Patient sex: M
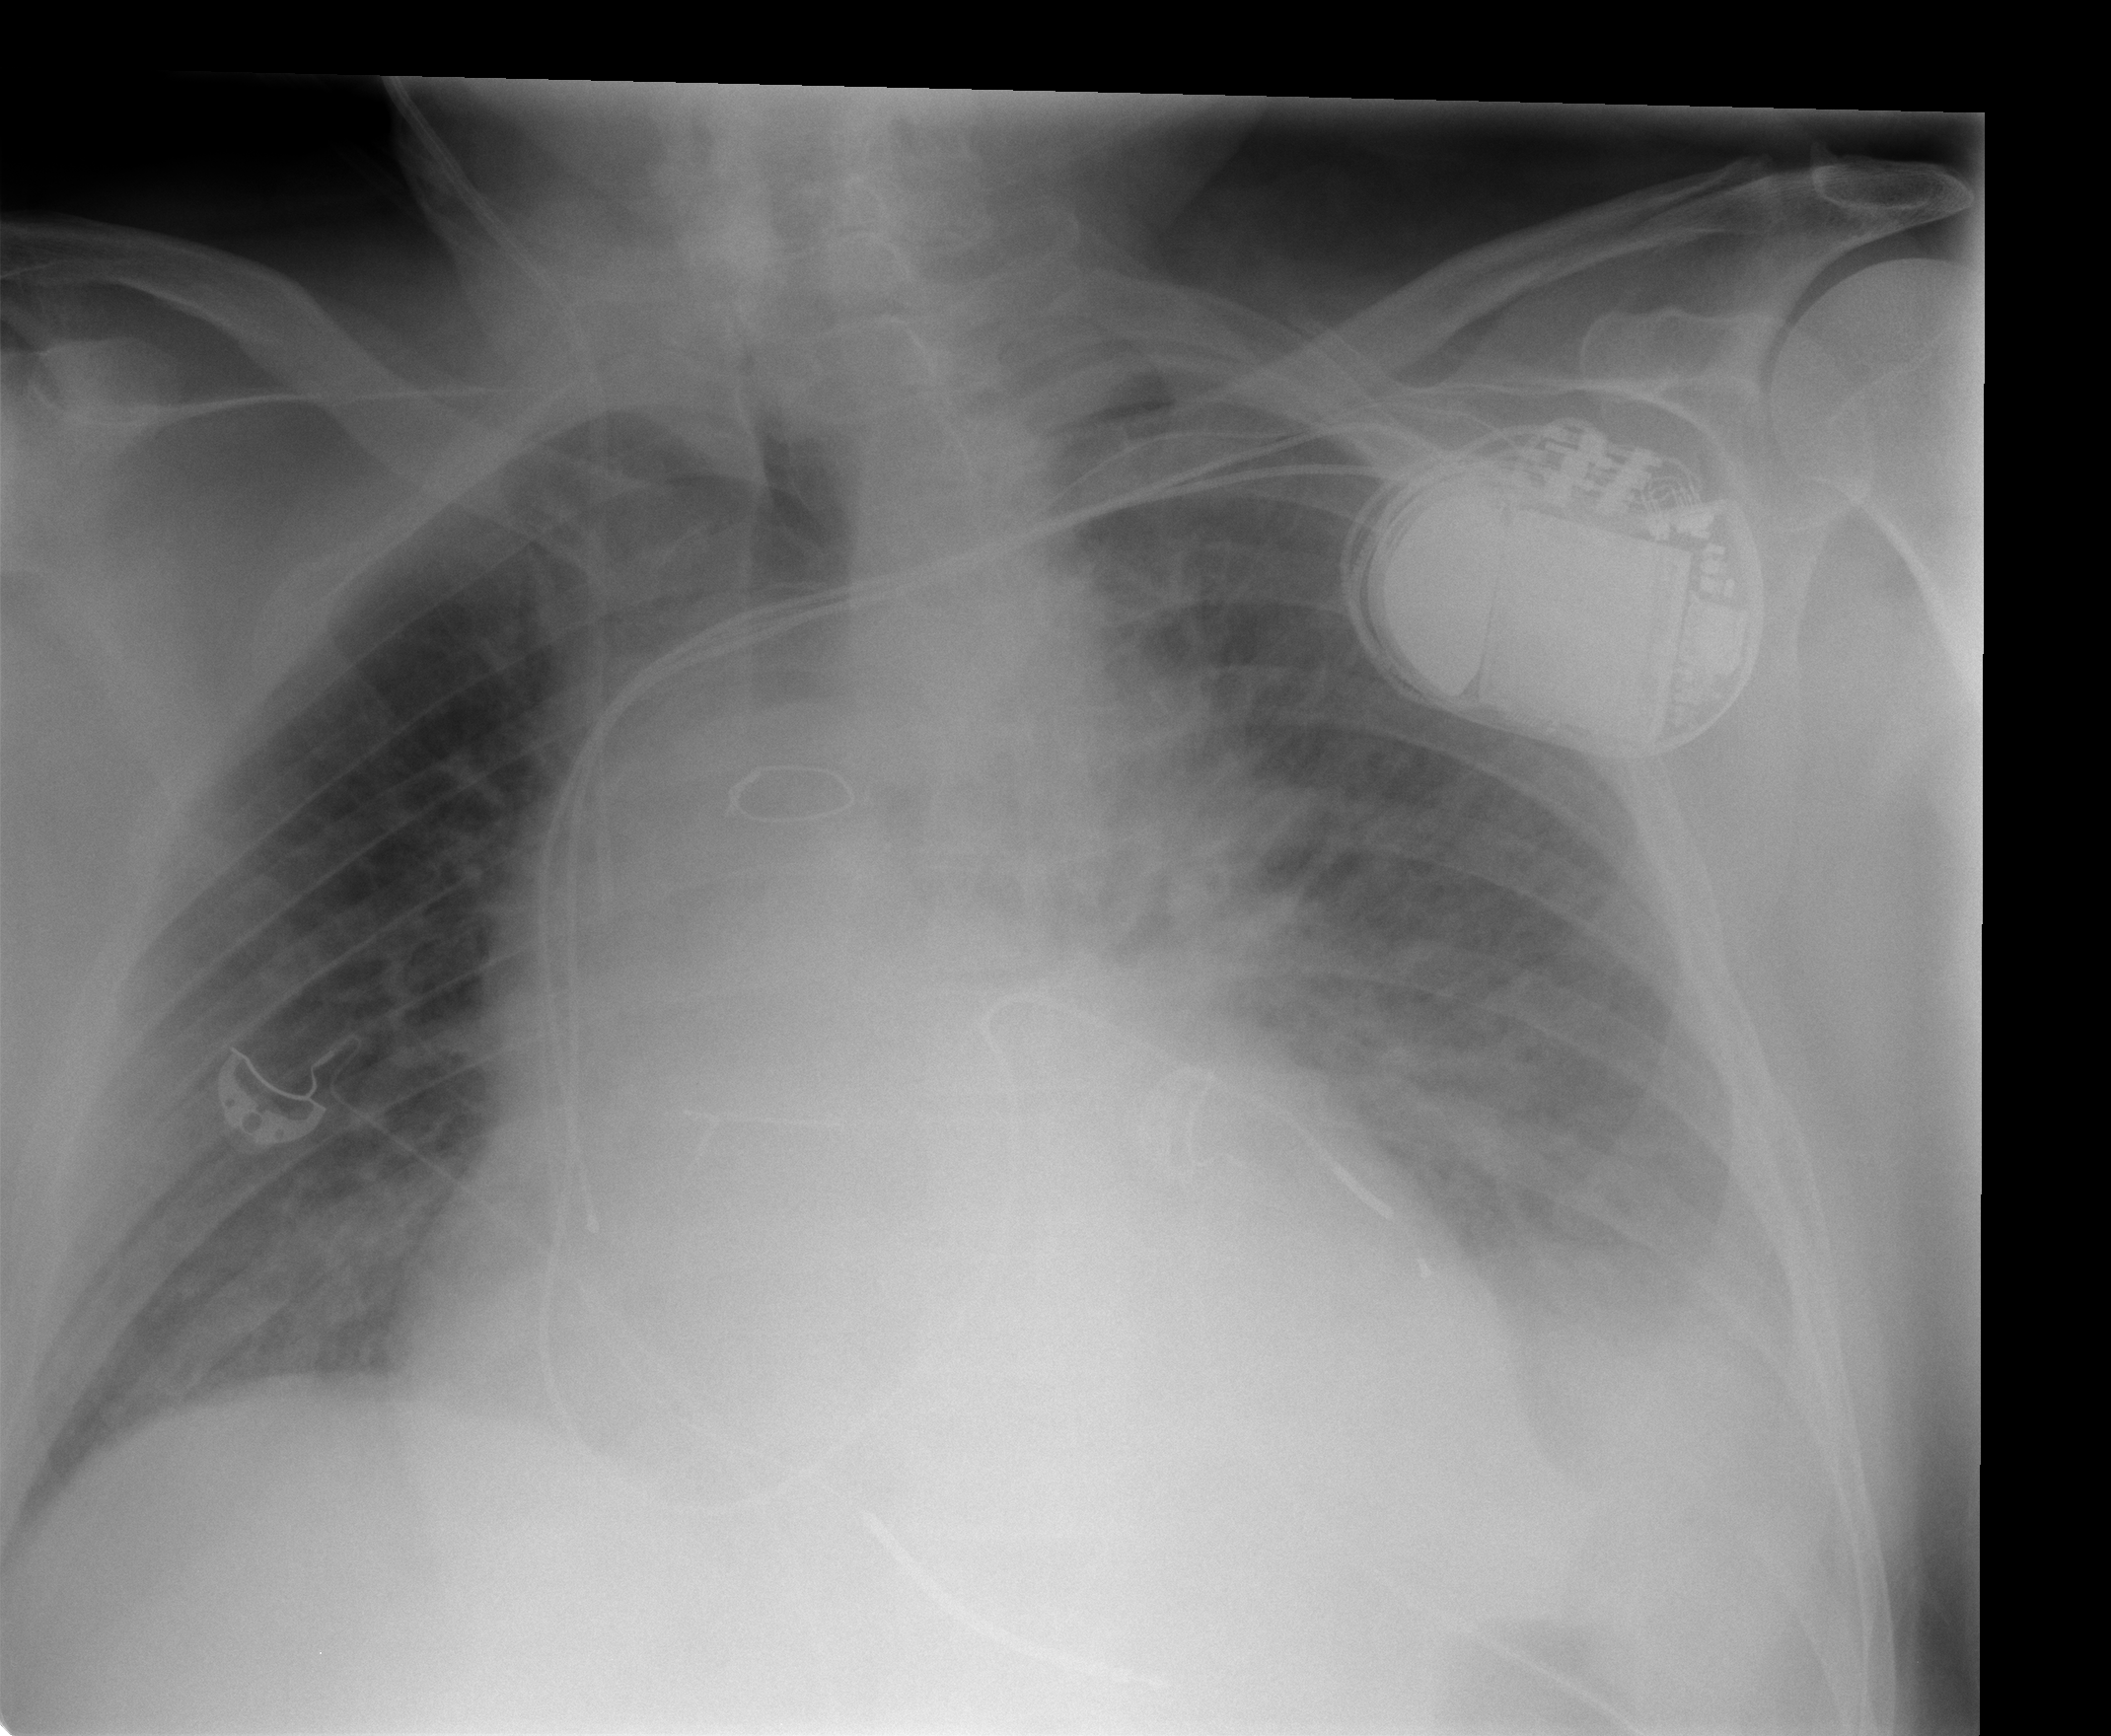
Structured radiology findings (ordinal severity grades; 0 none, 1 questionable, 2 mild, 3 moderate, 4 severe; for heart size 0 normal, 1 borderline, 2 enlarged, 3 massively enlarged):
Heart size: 3
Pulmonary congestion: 3
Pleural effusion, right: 1
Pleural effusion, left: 3
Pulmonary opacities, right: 0
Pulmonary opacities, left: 2
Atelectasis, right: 0
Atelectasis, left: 2